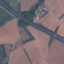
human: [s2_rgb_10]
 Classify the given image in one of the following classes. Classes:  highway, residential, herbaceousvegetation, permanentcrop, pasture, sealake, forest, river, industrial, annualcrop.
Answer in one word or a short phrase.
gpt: Highway